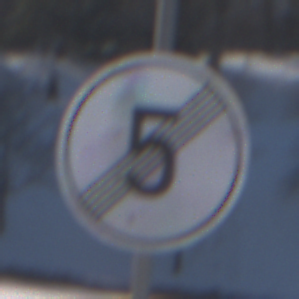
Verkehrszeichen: EndeGeschwindigkeit5
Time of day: MorningAfternoon
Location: Outdoor (Nature)
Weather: PartlyCloudy
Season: Winter
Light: Natural